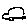
Label: car